Question: I am attempting to use four shaders: A vertex Shader (VS), a Tessellation Control Shader (TCS), a Tessellation Evaluation Shader (TES), and a Fragment Shader (FS).
However, when I attempt to load these shaders, I get:

This has been most baffling, and I have already spent a couple of hours trying to sort it out. However, I cannot see "gl_Vertex" anywhere in my code, so I am stuck really. I don't even know which shader is the problem.
Here is my current code for loading shaders (It looks like a lot, but it's really all just repeated code with slight changes):
'''
public static int loadShaderPair(String vertexShaderLocation, String fragmentShaderLocation, String tesShaderLocation, String tesscontrolShaderLocation) {
int shaderProgram = glCreateProgram();
int vertexShader = glCreateShader(GL_VERTEX_SHADER);
int fragmentShader = glCreateShader(GL_FRAGMENT_SHADER);
int tesscontrolShader = glCreateShader(GL40.GL_TESS_CONTROL_SHADER);
int tesShader = glCreateShader(GL40.GL_TESS_EVALUATION_SHADER);
StringBuilder vertexShaderSource = new StringBuilder();
StringBuilder fragmentShaderSource = new StringBuilder();
StringBuilder tesShaderSource = new StringBuilder();
StringBuilder tesscontrolShaderSource = new StringBuilder();
BufferedReader tesShaderFileReader = null;
try {
tesShaderFileReader = new BufferedReader(new FileReader(tesShaderLocation));
String line;
while ((line = tesShaderFileReader.readLine()) != null) {
tesShaderSource.append(line).append('
');
}
} catch (IOException e) {
e.printStackTrace();
return -1;
} finally {
if (tesShaderFileReader != null) {
try {
tesShaderFileReader.close();
} catch (IOException e) {
e.printStackTrace();
}
}
}
BufferedReader tesscontrolShaderFileReader = null;
try {
tesscontrolShaderFileReader = new BufferedReader(new FileReader(tesscontrolShaderLocation));
String line;
while ((line = tesscontrolShaderFileReader.readLine()) != null) {
tesscontrolShaderSource.append(line).append('
');
}
} catch (IOException e) {
e.printStackTrace();
return -1;
} finally {
if (tesscontrolShaderFileReader != null) {
try {
tesscontrolShaderFileReader.close();
} catch (IOException e) {
e.printStackTrace();
}
}
}
BufferedReader vertexShaderFileReader = null;
try {
vertexShaderFileReader = new BufferedReader(new FileReader(vertexShaderLocation));
String line;
while ((line = vertexShaderFileReader.readLine()) != null) {
vertexShaderSource.append(line).append('
');
}
} catch (IOException e) {
e.printStackTrace();
return -1;
} finally {
if (vertexShaderFileReader != null) {
try {
vertexShaderFileReader.close();
} catch (IOException e) {
e.printStackTrace();
}
}
}
BufferedReader fragmentShaderFileReader = null;
try {
fragmentShaderFileReader = new BufferedReader(new FileReader(fragmentShaderLocation));
String line;
while ((line = fragmentShaderFileReader.readLine()) != null) {
fragmentShaderSource.append(line).append('
');
}
} catch (IOException e) {
e.printStackTrace();
return -1;
} finally {
if (fragmentShaderFileReader != null) {
try {
fragmentShaderFileReader.close();
} catch (IOException e) {
e.printStackTrace();
}
}
}
glShaderSource(vertexShader, vertexShaderSource);
glCompileShader(vertexShader);
if (glGetShaderi(vertexShader, GL_COMPILE_STATUS) == GL_FALSE) {
System.err.println("Vertex shader wasn't able to be compiled correctly. Error log:");
System.err.println(glGetShaderInfoLog(vertexShader, 1024));
return -1;
}
glShaderSource(tesscontrolShader, tesscontrolShaderSource);
glCompileShader(tesscontrolShader);
if (glGetShaderi(tesscontrolShader, GL_COMPILE_STATUS) == GL_FALSE) {
System.err.println("tesscontrol shader wasn't able to be compiled correctly. Error log:");
System.err.println(GL11.glGetString(GL11.glGetError()));
System.err.println(glGetShaderInfoLog(tesscontrolShader, 1024));
}
glShaderSource(fragmentShader, fragmentShaderSource);
glCompileShader(fragmentShader);
if (glGetShaderi(fragmentShader, GL_COMPILE_STATUS) == GL_FALSE) {
System.err.println("Fragment shader wasn't able to be compiled correctly. Error log:");
System.err.println(GL11.glGetString(GL11.glGetError()));
System.err.println(glGetShaderInfoLog(fragmentShader, 1024));
}
glShaderSource(tesShader, tesShaderSource);
glCompileShader(tesShader);
if (glGetShaderi(vertexShader, GL_COMPILE_STATUS) == GL_FALSE) {
System.err.println("Tessellation shader wasn't able to be compiled correctly. Error log:");
System.err.println(glGetShaderInfoLog(tesShader, 1024));
return -1;
}
glAttachShader(shaderProgram, vertexShader);
glAttachShader(shaderProgram, tesShader);
glAttachShader(shaderProgram, tesscontrolShader);
glAttachShader(shaderProgram, fragmentShader);
glLinkProgram(shaderProgram);
if (glGetProgrami(shaderProgram, GL_LINK_STATUS) == GL_FALSE) {
System.err.println("Shader program wasn't linked correctly.");
System.err.println(GL11.glGetString(GL11.glGetError()));
System.err.println(glGetProgramInfoLog(shaderProgram, 1024));
System.exit(1);
return -1;
}
glDeleteShader(vertexShader);
glDeleteShader(fragmentShader);
glDeleteShader(tesShader);
glDeleteShader(tesscontrolShader);
return shaderProgram;
}
'''
And here are my shaders:
VS:
'''
layout (location = 0) in vec3 Position_VS_in;
layout (location = 1) in vec2 TexCoord_VS_in;
layout (location = 2) in vec3 Normal_VS_in;
uniform mat4 gWorld;
out vec3 WorldPos_CS_in;
out vec2 TexCoord_CS_in;
out vec3 Normal_CS_in;
void main()
{
WorldPos_CS_in = (gWorld * vec4(Position_VS_in, 1.0)).xyz;
TexCoord_CS_in = TexCoord_VS_in;
Normal_CS_in = (gWorld * vec4(Normal_VS_in, 0.0)).xyz;
gl_Position = ftransform();
}
'''
TCS:
'''
// define the number of CPs in the output patch
layout (vertices = 3) out;
uniform vec3 gEyeWorldPos;
// attributes of the input CPs
in vec3 WorldPos_CS_in[];
in vec2 TexCoord_CS_in[];
in vec3 Normal_CS_in[];
// attributes of the output CPs
out vec3 WorldPos_ES_in[];
out vec2 TexCoord_ES_in[];
out vec3 Normal_ES_in[];
float GetTessLevel(float Distance0, float Distance1)
{
float AvgDistance = (Distance0 + Distance1) / 2.0;
if (AvgDistance <= 2.0) {
return 10.0;
}
else if (AvgDistance <= 5.0) {
return 7.0;
}
else {
return 3.0;
}
}
void main()
{
// Set the control points of the output patch
TexCoord_ES_in[gl_InvocationID] = TexCoord_CS_in[gl_InvocationID];
Normal_ES_in[gl_InvocationID] = Normal_CS_in[gl_InvocationID];
WorldPos_ES_in[gl_InvocationID] = WorldPos_CS_in[gl_InvocationID];
// Calculate the distance from the camera to the three control points
float EyeToVertexDistance0 = distance(gEyeWorldPos, WorldPos_ES_in[0]);
float EyeToVertexDistance1 = distance(gEyeWorldPos, WorldPos_ES_in[1]);
float EyeToVertexDistance2 = distance(gEyeWorldPos, WorldPos_ES_in[2]);
// Calculate the tessellation levels
gl_TessLevelOuter[0] = GetTessLevel(EyeToVertexDistance1, EyeToVertexDistance2);
gl_TessLevelOuter[1] = GetTessLevel(EyeToVertexDistance2, EyeToVertexDistance0);
gl_TessLevelOuter[2] = GetTessLevel(EyeToVertexDistance0, EyeToVertexDistance1);
gl_TessLevelInner[0] = gl_TessLevelOuter[2];
}
'''
TES:
'''
layout(triangles, equal_spacing, ccw) in;
uniform mat4 gVP;
uniform sampler2D gDisplacementMap;
uniform float gDispFactor;
in vec3 WorldPos_ES_in[];
in vec2 TexCoord_ES_in[];
in vec3 Normal_ES_in[];
out vec3 WorldPos_FS_in;
out vec2 TexCoord_FS_in;
out vec3 Normal_FS_in;
vec2 interpolate2D(vec2 v0, vec2 v1, vec2 v2)
{
return vec2(gl_TessCoord.x) * v0 + vec2(gl_TessCoord.y) * v1 + vec2(gl_TessCoord.z) * v2;
}
vec3 interpolate3D(vec3 v0, vec3 v1, vec3 v2)
{
return vec3(gl_TessCoord.x) * v0 + vec3(gl_TessCoord.y) * v1 + vec3(gl_TessCoord.z) * v2;
}
void main()
{
// Interpolate the attributes of the output vertex using the barycentric coordinates
TexCoord_FS_in = interpolate2D(TexCoord_ES_in[0], TexCoord_ES_in[1], TexCoord_ES_in[2]);
Normal_FS_in = interpolate3D(Normal_ES_in[0], Normal_ES_in[1], Normal_ES_in[2]);
Normal_FS_in = normalize(Normal_FS_in);
WorldPos_FS_in = interpolate3D(WorldPos_ES_in[0], WorldPos_ES_in[1], WorldPos_ES_in[2]);
// Displace the vertex along the normal
float Displacement = texture(gDisplacementMap, TexCoord_FS_in.xy).x;
WorldPos_FS_in += Normal_FS_in * Displacement * gDispFactor;
gl_Position = gVP * vec4(WorldPos_FS_in, 1.0);
}
'''
FS:
'''
varying vec4 position_in_view_space;
uniform sampler2D color_texture;
void main()
{
float dist = distance(position_in_view_space,
vec4(0.0, 0.0, 0.0, 1.0));
if (dist < 1000.0)
{
gl_FragColor = gl_Color;
// color near origin
}
else
{
gl_FragColor = gl_Color;
//kill;
//discard;
//gl_FragColor = vec4(0.3, 0.3, 0.3, 1.0);
// color far from origin
}
}
'''
If for any reason it helps, my PC supports up to (and including) OpenGL 4.0.
Since I have been unable to work out how I am supposedly using a line of code I am not using, I am hoping one of you will be able to diagnose the issue.
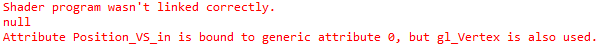
Answer: Well, the error message is very clear, and the reason is this:
'''
layout (location = 0) in vec3 Position_VS_in;
[...]
gl_Position = ftransform();
'''
'ftransform' is a legacy function which uses the legacy bultin vertex position attribute 'gl_Vertex' to transform a vertex according to the also legacy bultin matrix uniforms.
The GL spec also requires the generic vertex attribute 0 to alias the old builtin 'gl_Vertex', so your attribute index 0 is blocked by this and you must not assign some other attribute to this.
Now it is totally unclear why you use 'ftransform' here. It seems like you don't want that at all. But I can't be sure about that. But it will definitively not work that way. You shouldn't use that deprecated stuff at all, in my opinion.
Note that 'ftransform' is in princicple equivalent to 'gl_ModelViewProjectionMatrix * gl_Vertex', with 'gl_ModelViewProjectionMatrix' being a builtin uniform representing the product 'P * MV' of the matrices you set for 'GL_PROJECTION' and 'GL_MODELVIEW' using the also-deprecated GL matrix stack, and 'gl_Vertex' being the builtin vertex position attribute set with 'glVertex...'/'glVertexPointer'/'glVertexAttribPointer(0,...)'. Both can be replaced by user-defined attributes/uniforms.
The only twist with 'ftransform' is that it is also guaranteed to get the exact same result as rendering with the fixed function pipeline does, for the same inputs. That was useful for multi-pass algorithms where some passed needed to render with shaders, while others used the fixed function pipelinew. Such a function was needed because there might be slight numerical differences if the shader does not use the exact same formula as the GL implementation when rendering without shaders.